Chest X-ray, PA view. Patient: 61 years old, sex F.
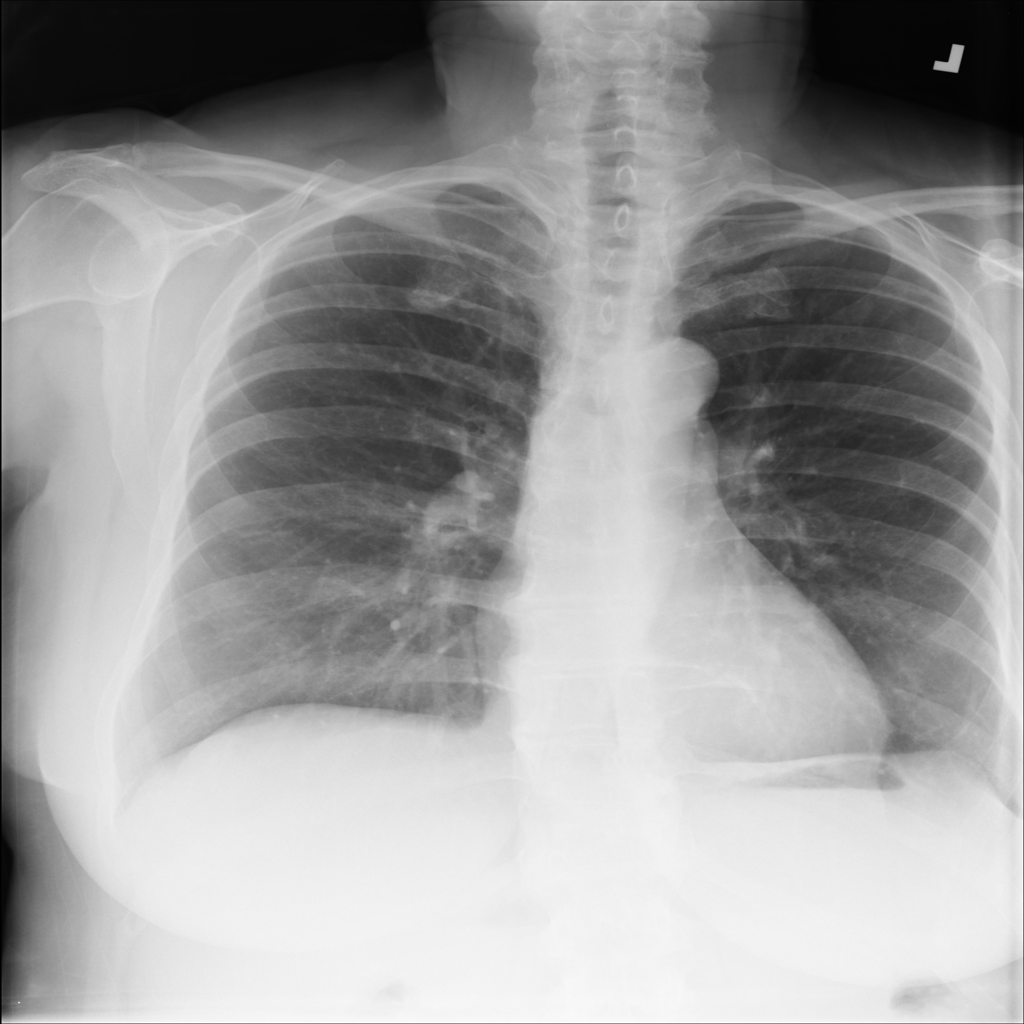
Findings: No Finding